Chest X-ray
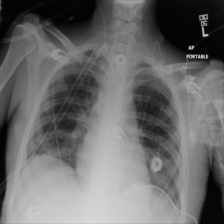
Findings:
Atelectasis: negative
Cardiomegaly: negative
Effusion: negative
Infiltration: positive
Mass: negative
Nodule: negative
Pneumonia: negative
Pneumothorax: negative
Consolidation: negative
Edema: negative
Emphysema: negative
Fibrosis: negative
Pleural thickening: negative
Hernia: negative